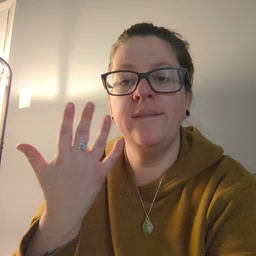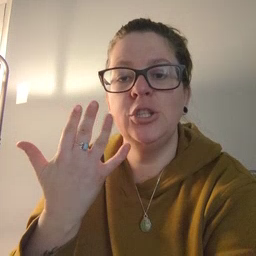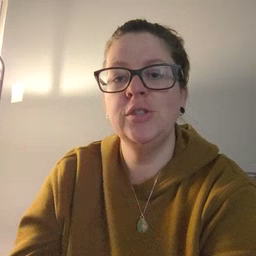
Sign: finger